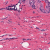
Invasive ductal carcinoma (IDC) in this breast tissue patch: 0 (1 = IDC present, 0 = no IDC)